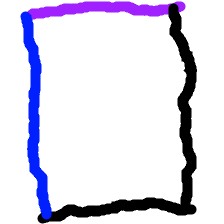
Shape: rectangle